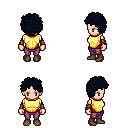
a pixel art fantasy rpg character, female body template, human, light skin, gold chest armor, magenta pants, raven curly afro hairstyle, cloth bracers, brown shoes, four views (front, back, left, right), 2x2 character sprite sheet, small pixel art, hard edges, no anti-aliasing